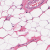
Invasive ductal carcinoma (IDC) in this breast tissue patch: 0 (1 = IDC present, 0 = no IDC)